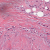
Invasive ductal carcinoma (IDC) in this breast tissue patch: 1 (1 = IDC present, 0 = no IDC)